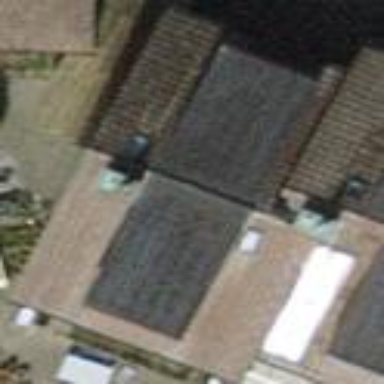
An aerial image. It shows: Terrace building.